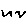
Label: zigzag